Interaction volume radius: 5 \u00c5
Interaction volume height: 10 \u00c5
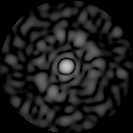
Disorder parameter: 0.8288